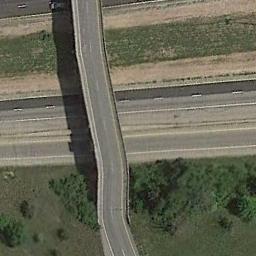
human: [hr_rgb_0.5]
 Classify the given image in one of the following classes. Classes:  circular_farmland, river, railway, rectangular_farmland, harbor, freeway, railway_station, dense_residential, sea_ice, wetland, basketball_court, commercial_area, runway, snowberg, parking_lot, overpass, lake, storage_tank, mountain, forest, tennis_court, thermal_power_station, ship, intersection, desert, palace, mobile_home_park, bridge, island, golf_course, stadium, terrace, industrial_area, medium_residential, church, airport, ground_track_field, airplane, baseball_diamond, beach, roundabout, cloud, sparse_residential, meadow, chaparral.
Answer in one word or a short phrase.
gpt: overpass